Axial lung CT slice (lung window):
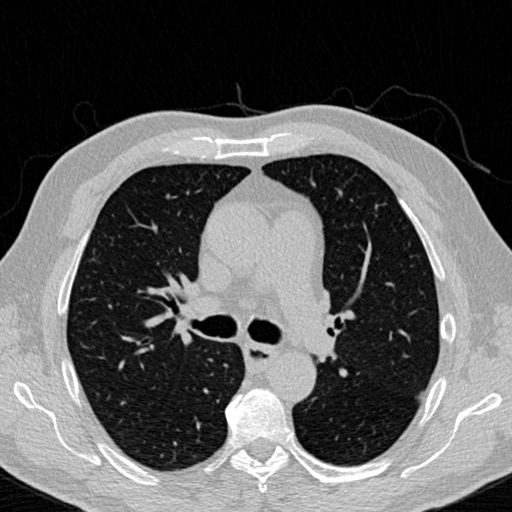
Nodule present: no